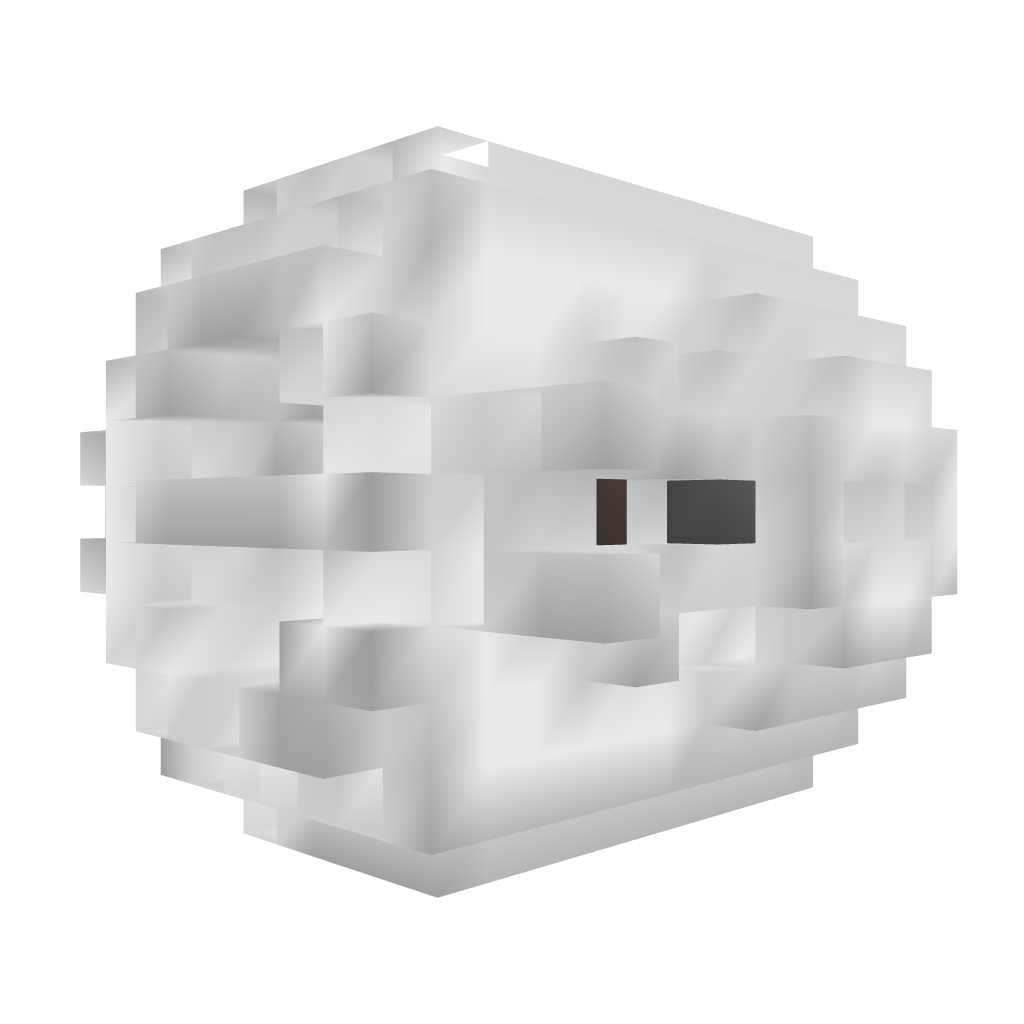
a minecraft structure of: The LOLwut XL armed airship.